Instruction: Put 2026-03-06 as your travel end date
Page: home
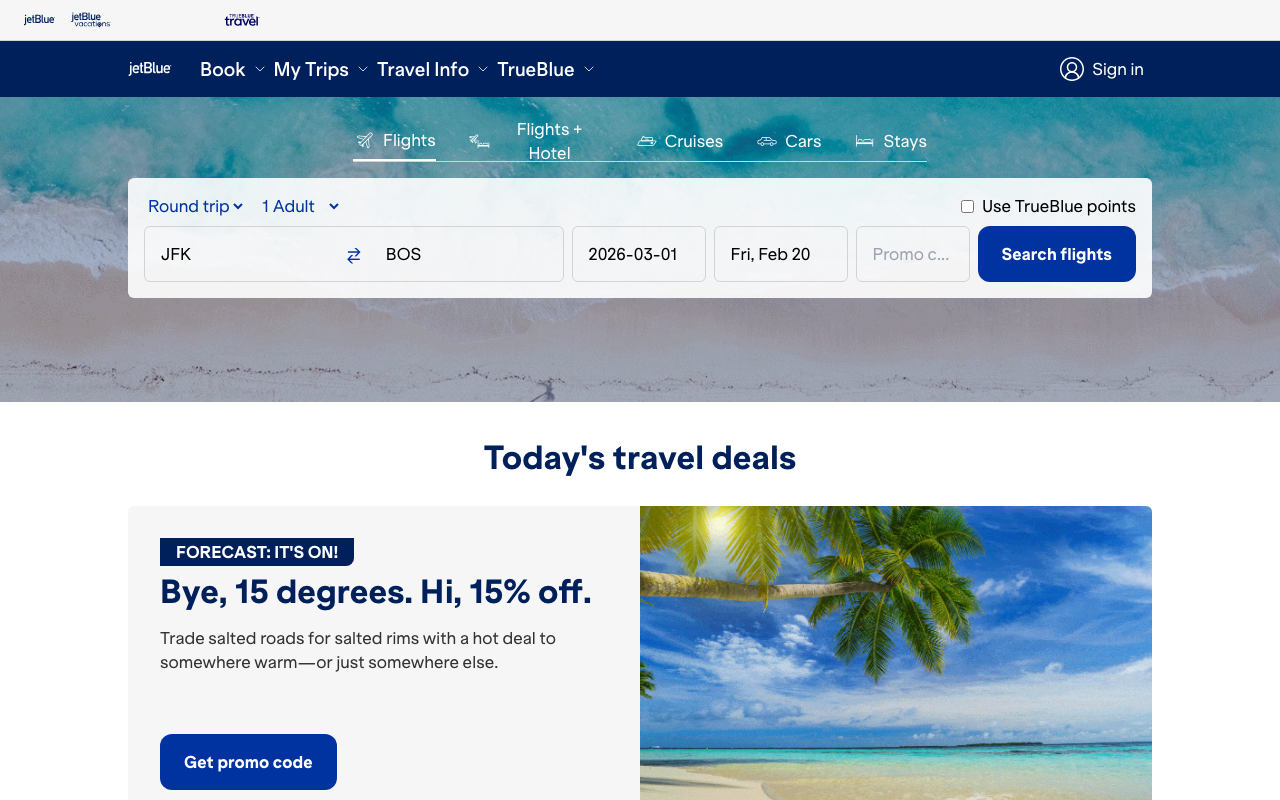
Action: type